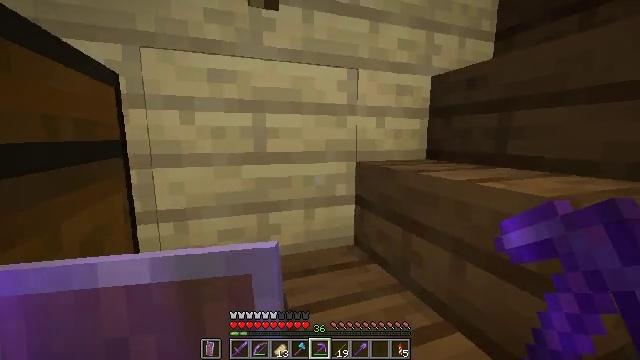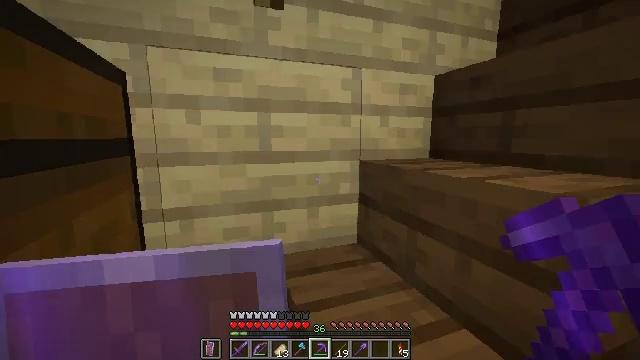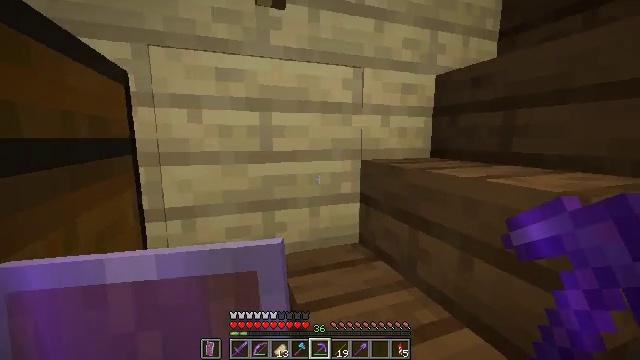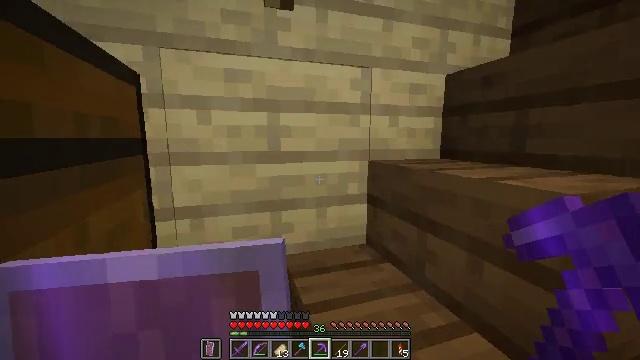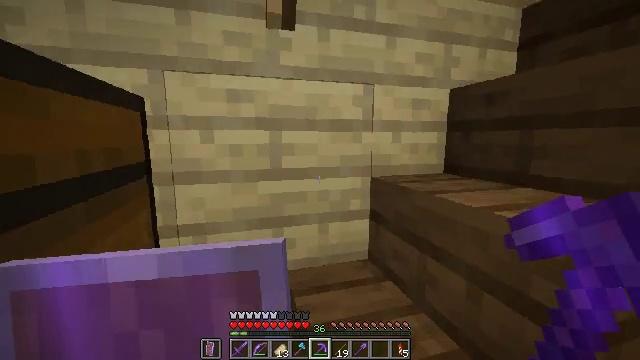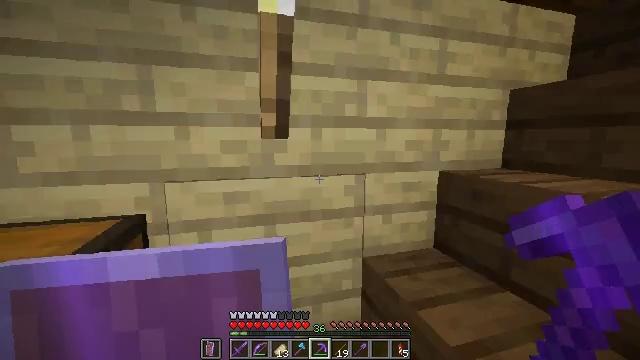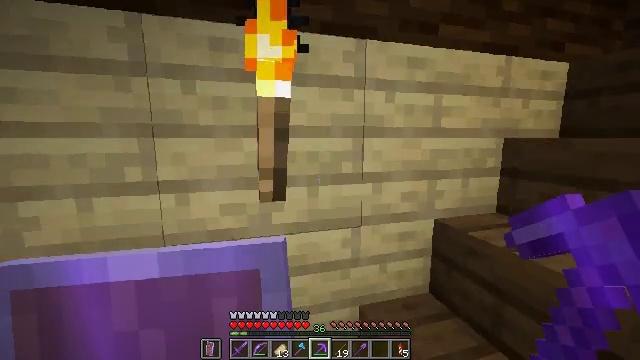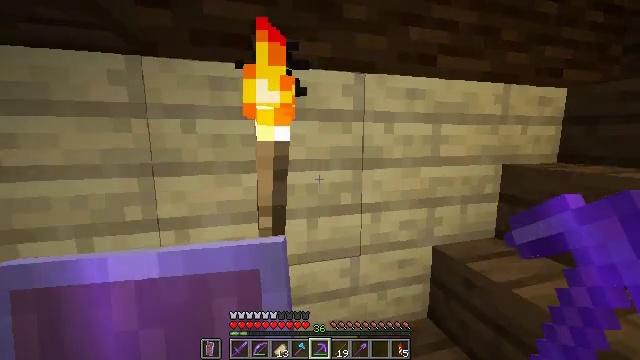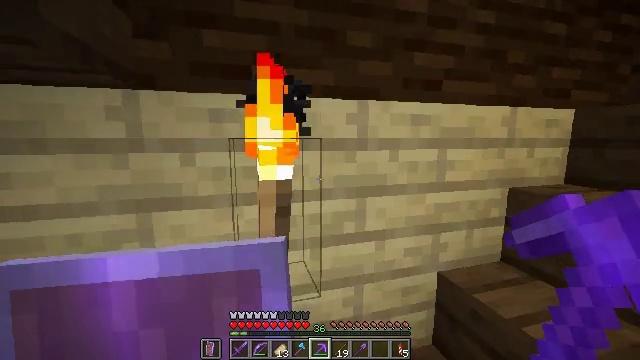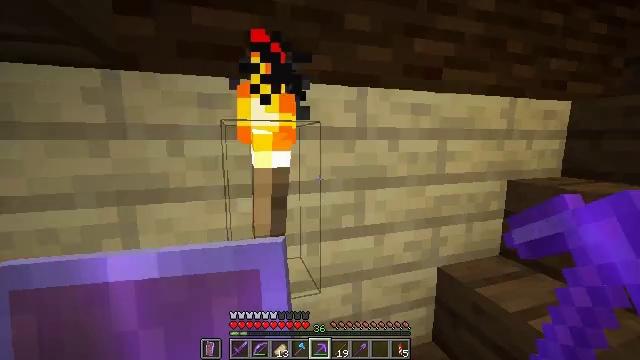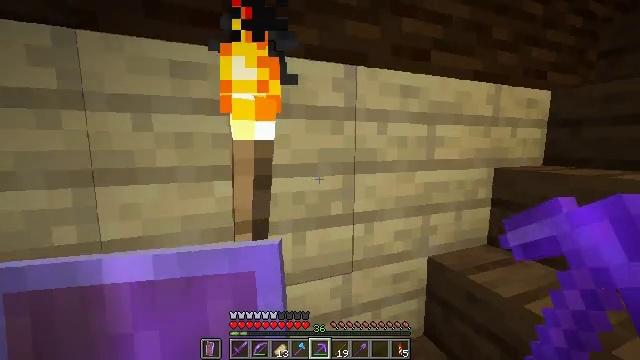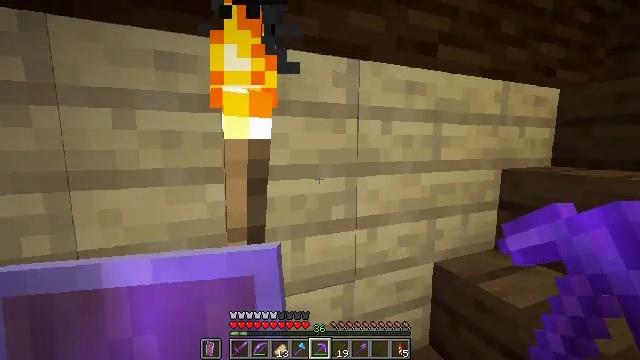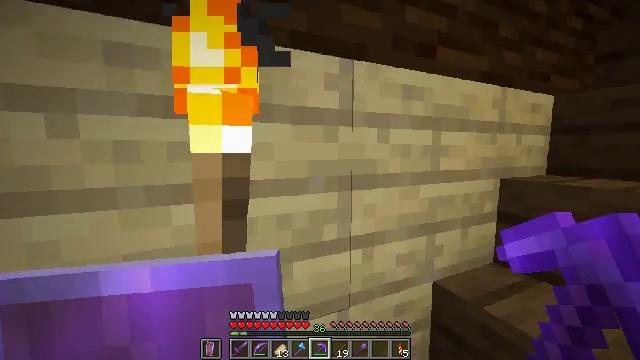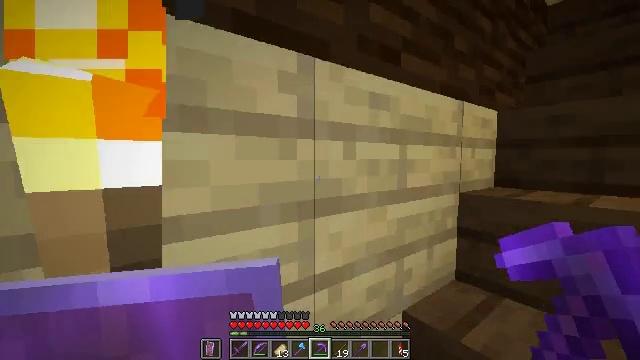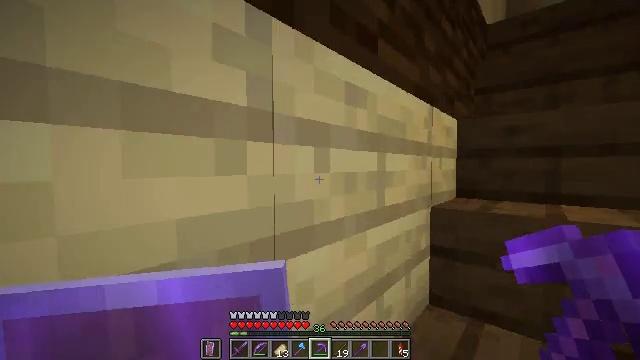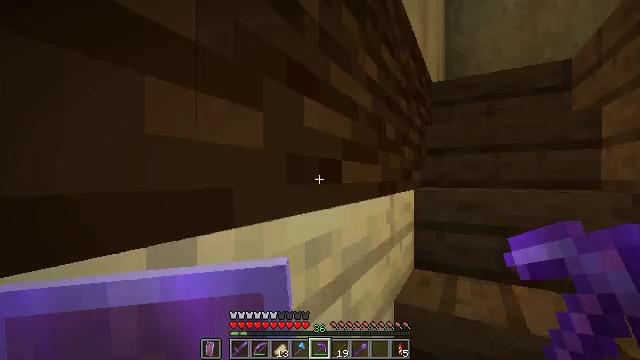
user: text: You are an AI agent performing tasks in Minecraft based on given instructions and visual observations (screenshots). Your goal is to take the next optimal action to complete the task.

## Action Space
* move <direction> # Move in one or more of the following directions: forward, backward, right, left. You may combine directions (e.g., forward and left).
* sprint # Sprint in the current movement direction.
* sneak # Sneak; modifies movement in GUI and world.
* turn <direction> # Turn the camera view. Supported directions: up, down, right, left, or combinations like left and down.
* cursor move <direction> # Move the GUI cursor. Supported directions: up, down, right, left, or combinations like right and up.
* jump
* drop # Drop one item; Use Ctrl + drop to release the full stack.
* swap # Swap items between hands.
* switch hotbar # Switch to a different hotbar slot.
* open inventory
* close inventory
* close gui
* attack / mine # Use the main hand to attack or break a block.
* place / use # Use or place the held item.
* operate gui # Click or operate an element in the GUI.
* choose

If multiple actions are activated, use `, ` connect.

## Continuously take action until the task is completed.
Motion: motion action
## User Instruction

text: Open inventory to craft crimson planks with crimson stems.
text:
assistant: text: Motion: no_op
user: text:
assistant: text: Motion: no_op
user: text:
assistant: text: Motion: move forward, turn left
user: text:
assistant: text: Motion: move forward, turn left, jump
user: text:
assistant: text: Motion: move forward, jump
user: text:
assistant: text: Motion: move forward and move left, jump
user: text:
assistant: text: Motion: move forward and move left, jump
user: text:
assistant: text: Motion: move forward and move left, jump
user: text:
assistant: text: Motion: move forward and move left, turn right, jump
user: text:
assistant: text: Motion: move forward, turn right and up
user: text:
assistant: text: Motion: move forward
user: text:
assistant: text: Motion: move forward, turn right and up
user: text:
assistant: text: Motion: move forward, turn right and up
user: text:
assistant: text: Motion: move forward, turn right and up
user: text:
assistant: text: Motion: move forward, turn right and up
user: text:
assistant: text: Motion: move forward, turn right and up
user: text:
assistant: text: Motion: move forward, turn right and up
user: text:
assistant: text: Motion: move forward, turn right
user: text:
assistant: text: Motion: move forward, turn right
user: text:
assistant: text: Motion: move forward
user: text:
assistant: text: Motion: move forward
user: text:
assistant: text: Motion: move forward
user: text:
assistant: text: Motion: move forward
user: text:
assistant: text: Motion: move forward
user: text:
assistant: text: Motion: move forward
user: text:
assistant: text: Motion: move forward, turn right and down
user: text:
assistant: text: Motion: move forward, turn right and down
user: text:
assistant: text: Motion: move forward, turn right and down
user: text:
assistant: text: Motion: move forward and move left, turn right and down
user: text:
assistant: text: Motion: move forward and move left, turn right and down